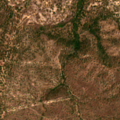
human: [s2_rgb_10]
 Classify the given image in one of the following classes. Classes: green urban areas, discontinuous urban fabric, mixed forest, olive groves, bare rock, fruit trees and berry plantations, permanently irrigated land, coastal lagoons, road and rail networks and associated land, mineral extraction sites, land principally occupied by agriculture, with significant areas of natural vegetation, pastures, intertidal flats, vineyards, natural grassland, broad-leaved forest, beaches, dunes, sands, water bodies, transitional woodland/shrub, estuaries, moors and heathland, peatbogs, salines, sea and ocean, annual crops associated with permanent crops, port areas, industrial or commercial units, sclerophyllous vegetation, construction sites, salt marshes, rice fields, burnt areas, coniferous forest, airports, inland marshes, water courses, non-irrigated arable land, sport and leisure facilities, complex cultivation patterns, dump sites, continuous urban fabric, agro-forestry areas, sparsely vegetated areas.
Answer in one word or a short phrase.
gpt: agro-forestry areas, broad-leaved forest